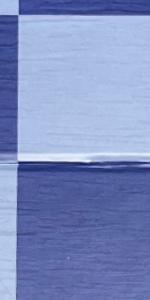
Label: Empty